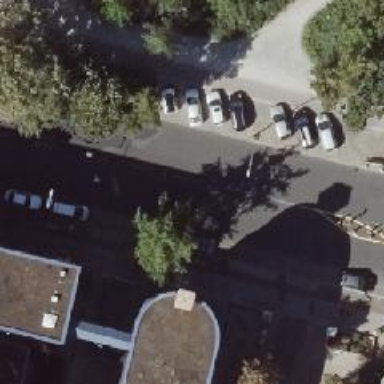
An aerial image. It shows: Secondary asphalt road with separate sidewalks on both sides. The road has lane markings and cycle track on the left. There is parallel street-side parking on the left lane.